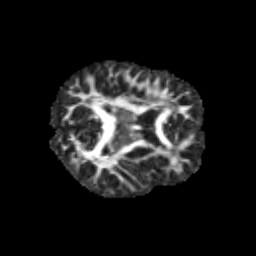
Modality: FA
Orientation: axial
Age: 11
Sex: male
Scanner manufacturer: siemens
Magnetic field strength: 3 T
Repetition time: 3.8 s
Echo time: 0.07 s